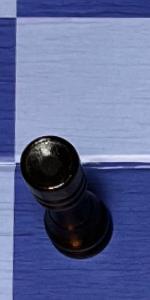
Label: Rook_Black